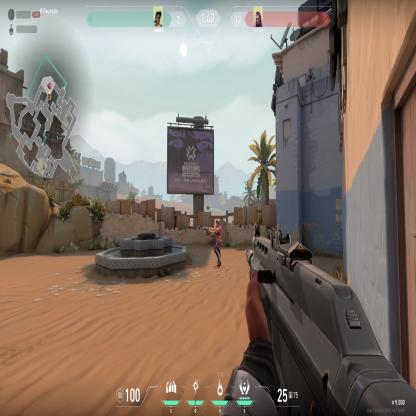
Label: enemy